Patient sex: F
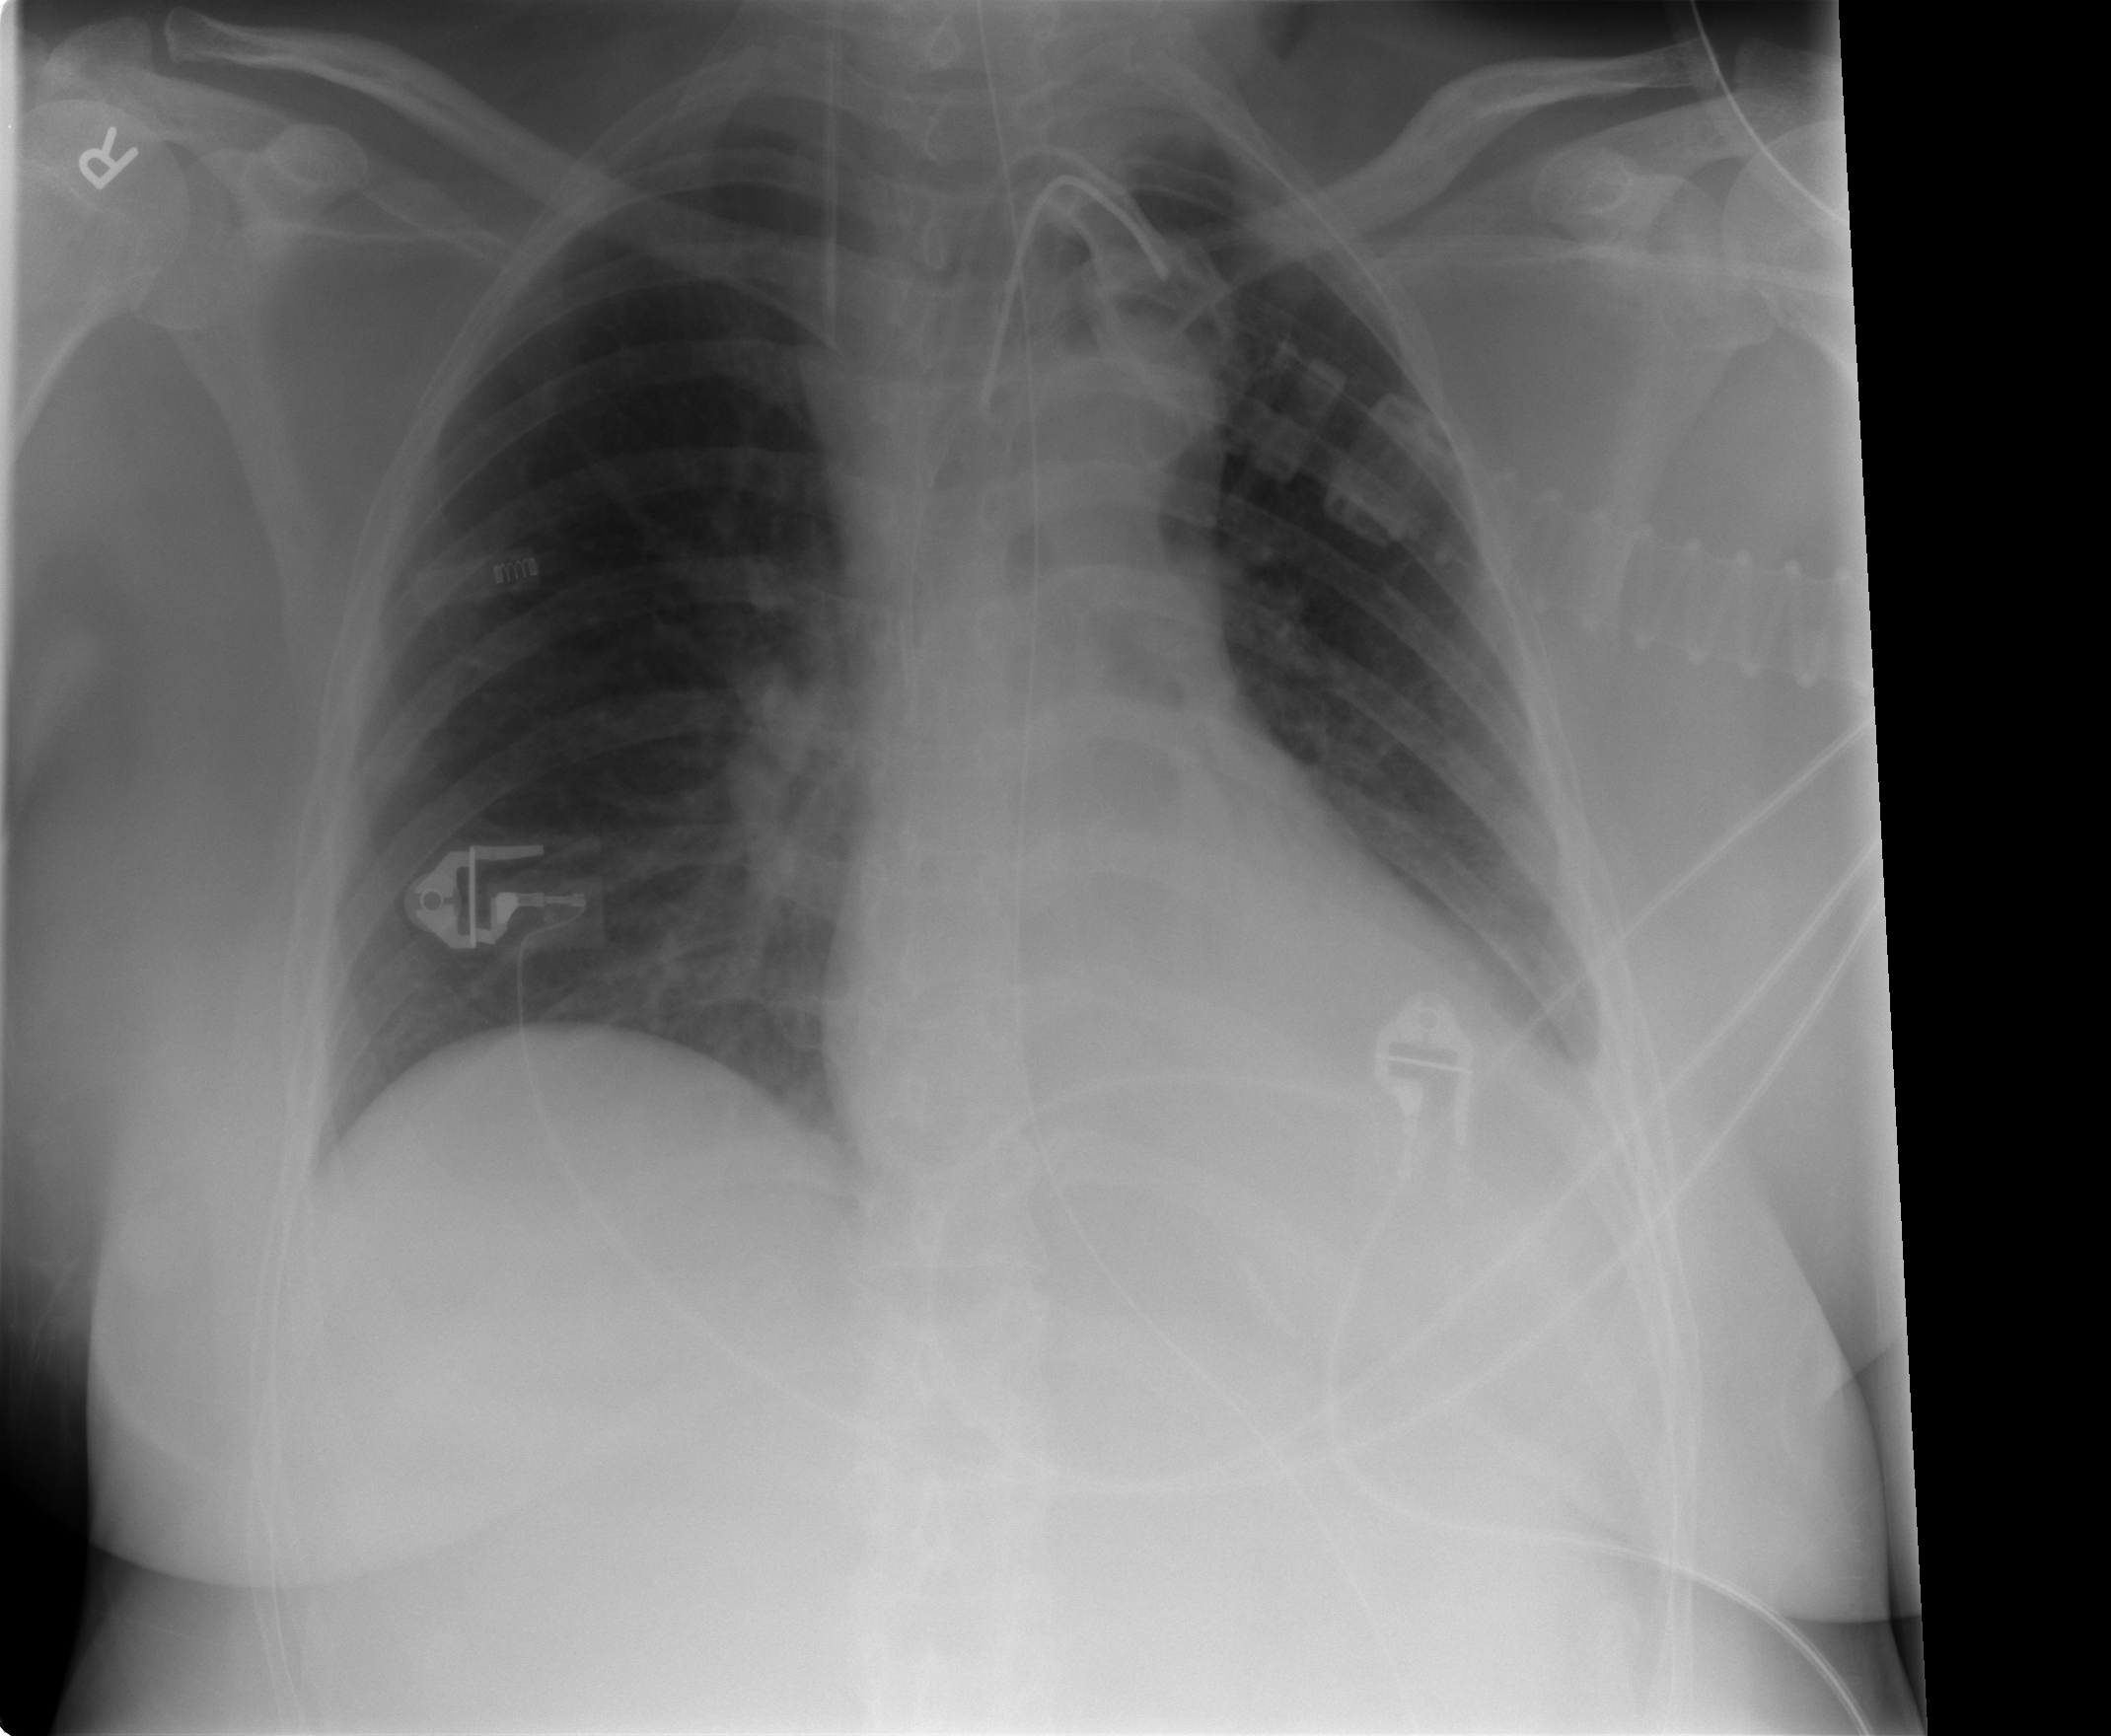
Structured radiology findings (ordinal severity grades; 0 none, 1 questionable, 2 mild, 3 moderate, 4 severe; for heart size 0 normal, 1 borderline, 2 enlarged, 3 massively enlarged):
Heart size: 0
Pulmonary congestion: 0
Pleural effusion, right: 0
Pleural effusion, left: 2
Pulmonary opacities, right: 0
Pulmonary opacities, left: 0
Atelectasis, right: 0
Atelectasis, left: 1